Question: I'm trying to execute this:
'''
<?php
// connect
$m = new Mongo();
?>
'''
But I get the following error:
> Fatal error: Class 'Mongo' not found in C:\wamp\www.....
---
### Info:
- - - - -
I've followed the MongoDB installation fine (incl. adding the DLL to ext & php.ini), I've started mongod.exe and WAMP is running.
### What does this imply is missing/incorrect?
---
# Edit:
I have got it running on another Windows 7 machine (Windows 7 Profressional). That got me curious. So now my Windows 7 Enterprise SP1 machine has the same 'http.conf', 'php.ini', 'C:\wampin\mongodb' contents (therefore DBs are the exact same) and the exact same batch file to start 'mongod.exe' as my Win7 Professional machine.
But still, all I can do on my Win7 Enterprise SP1 machine is connect via command line. My Win7 Professional machine's 'phpinfo()' contains:

My Win7 Enterprise SP1 machine doesn't contain any reference to MongoDB.
The contents of the batch file I use to start MongoDB:
'''
"C:\wampin\mongodbin\mongod.exe" --logpath "C:\wampin\mongodb\logs\error.log" --logappend --dbpath "C:\wampin\mongodb\data\db" --directoryperdb --service
Net Start "MongoDB"
pause
'''
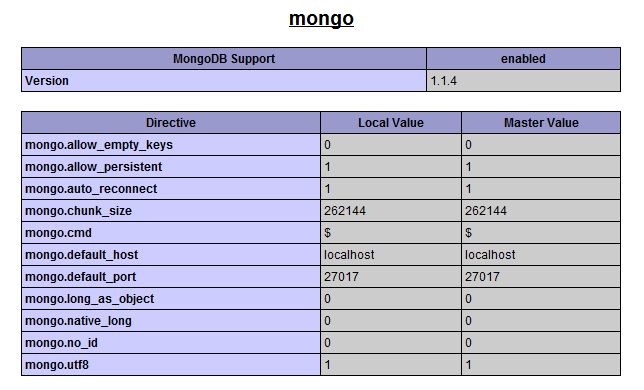
Answer: The problem was the PHP driver ('php_mongo.dll'). Apache/WAMP just did not like the 'mongo-1.1.4-php5.3vc6ts' version for some reason. My Windows 7 Professional machine had the 'mongo-1.2.5-php5.3vc9ts' version. That was the only difference between the two machines.
I originally had been using the 'mongo-1.2.5-php5.3vc9ts' version of the driver on the Windows 7 Enterprise machine but changed to the 'mongo-1.1.4-php5.3vc6ts'version when I was troubleshooting the problem. So the original problem could actually just have been that the database path 'data\db' didn't exist/couldn't be found (and needed to be specified using '--dbpath' when running/starting 'mongod.exe').